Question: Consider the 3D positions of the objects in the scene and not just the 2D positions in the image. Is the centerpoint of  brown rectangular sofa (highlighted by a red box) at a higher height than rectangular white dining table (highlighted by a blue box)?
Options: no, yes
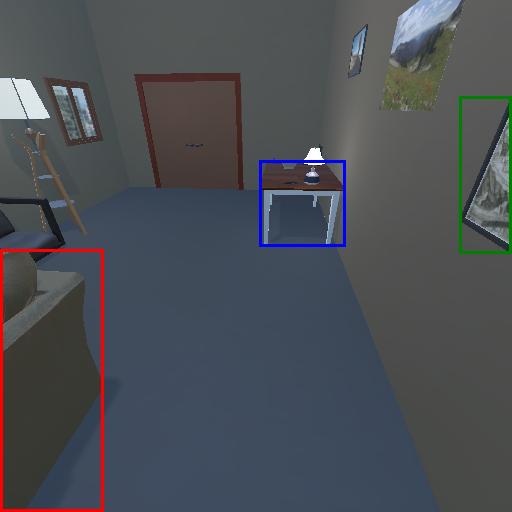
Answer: no